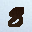
Label: 8